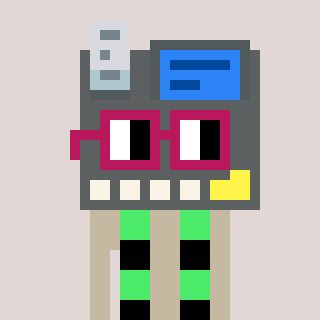
a pixel art character with square dark red glasses, a cash register-shaped head and a bege-colored body on a warm background